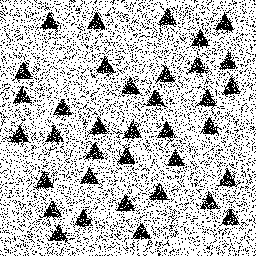
Squares: 0
Triangles: 36
Stars: 0
Total shapes: 36